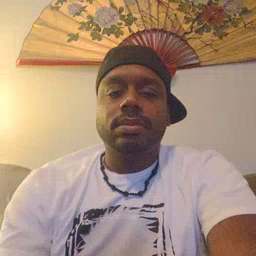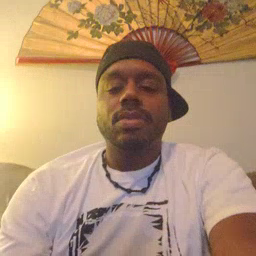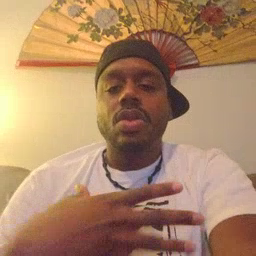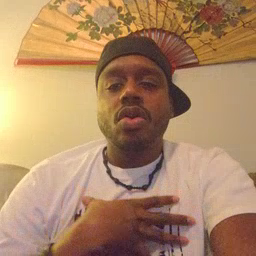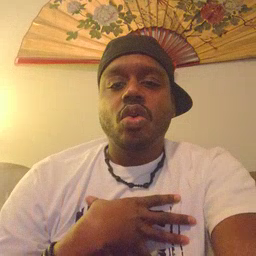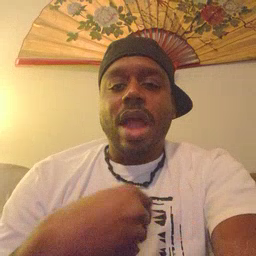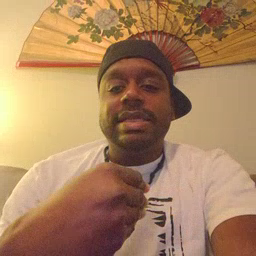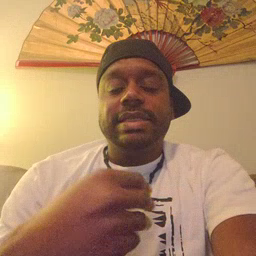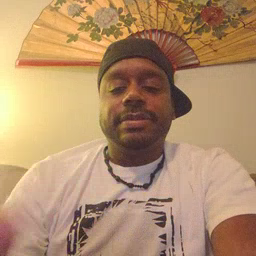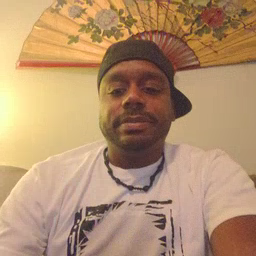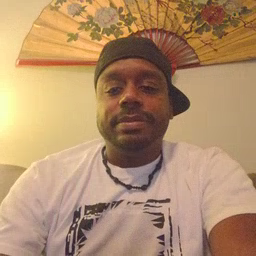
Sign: white